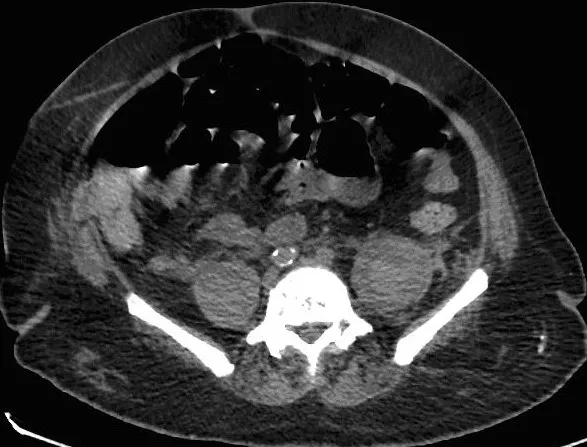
Nonenhanced CT scan examination showed heterogeneous organized collections identified along the right and left psoas muscles causing focal contour bulge representing haematoma, minimal fat stranding surrounding the psoas muscles, more significant on the left side.
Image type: radiology (ct)